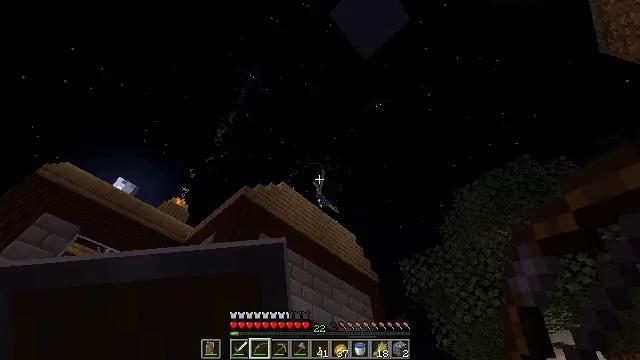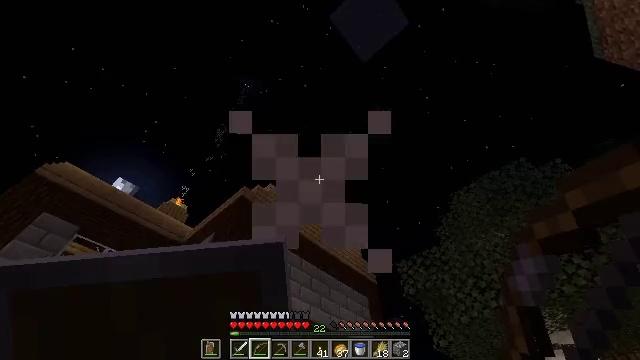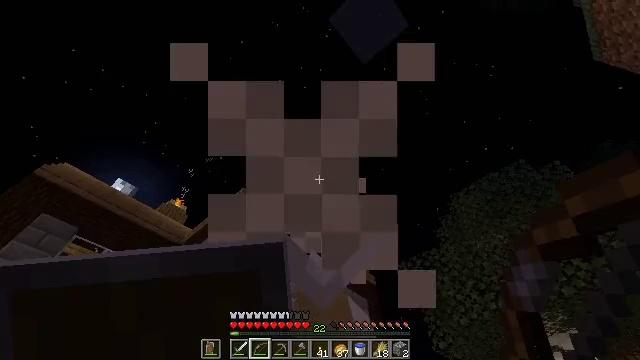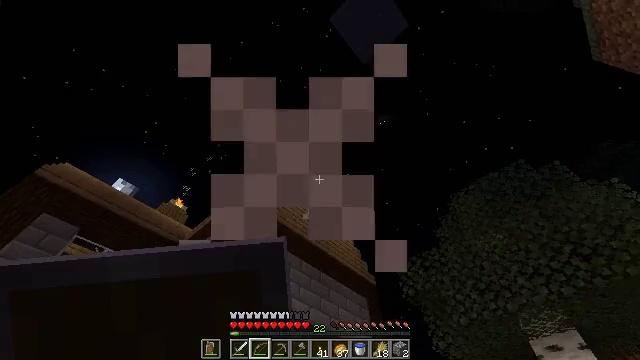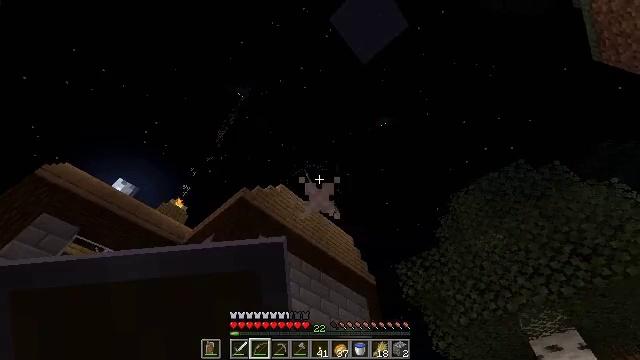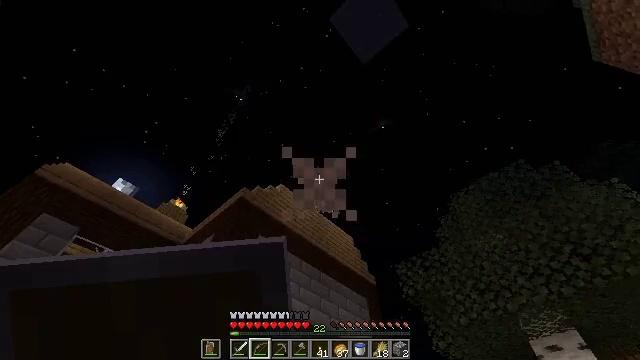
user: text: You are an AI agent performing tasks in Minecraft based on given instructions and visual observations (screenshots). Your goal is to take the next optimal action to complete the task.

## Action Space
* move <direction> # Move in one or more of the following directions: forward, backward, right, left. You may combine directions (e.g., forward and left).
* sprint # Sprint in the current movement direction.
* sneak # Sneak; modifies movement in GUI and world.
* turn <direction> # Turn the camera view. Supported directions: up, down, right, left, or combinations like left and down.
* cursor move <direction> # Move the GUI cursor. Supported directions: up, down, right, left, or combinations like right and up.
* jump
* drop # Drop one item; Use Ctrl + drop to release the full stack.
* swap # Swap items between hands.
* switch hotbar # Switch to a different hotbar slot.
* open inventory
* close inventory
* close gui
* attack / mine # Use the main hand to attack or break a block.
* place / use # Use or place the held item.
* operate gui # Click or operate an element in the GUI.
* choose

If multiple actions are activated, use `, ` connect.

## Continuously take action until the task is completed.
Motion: motion action
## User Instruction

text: Fight the phantom.
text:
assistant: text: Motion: no_op
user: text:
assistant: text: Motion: no_op
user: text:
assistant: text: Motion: no_op
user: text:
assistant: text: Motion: no_op
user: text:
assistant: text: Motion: no_op
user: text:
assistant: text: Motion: no_op